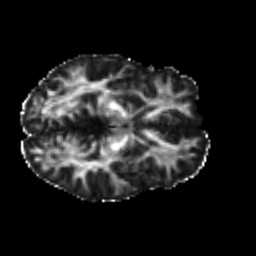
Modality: FA
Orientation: axial
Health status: ill
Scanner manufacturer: siemens
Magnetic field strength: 3 T
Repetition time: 6.8 s
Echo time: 0.097 s